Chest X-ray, PA view. Patient: 60 years old, sex F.
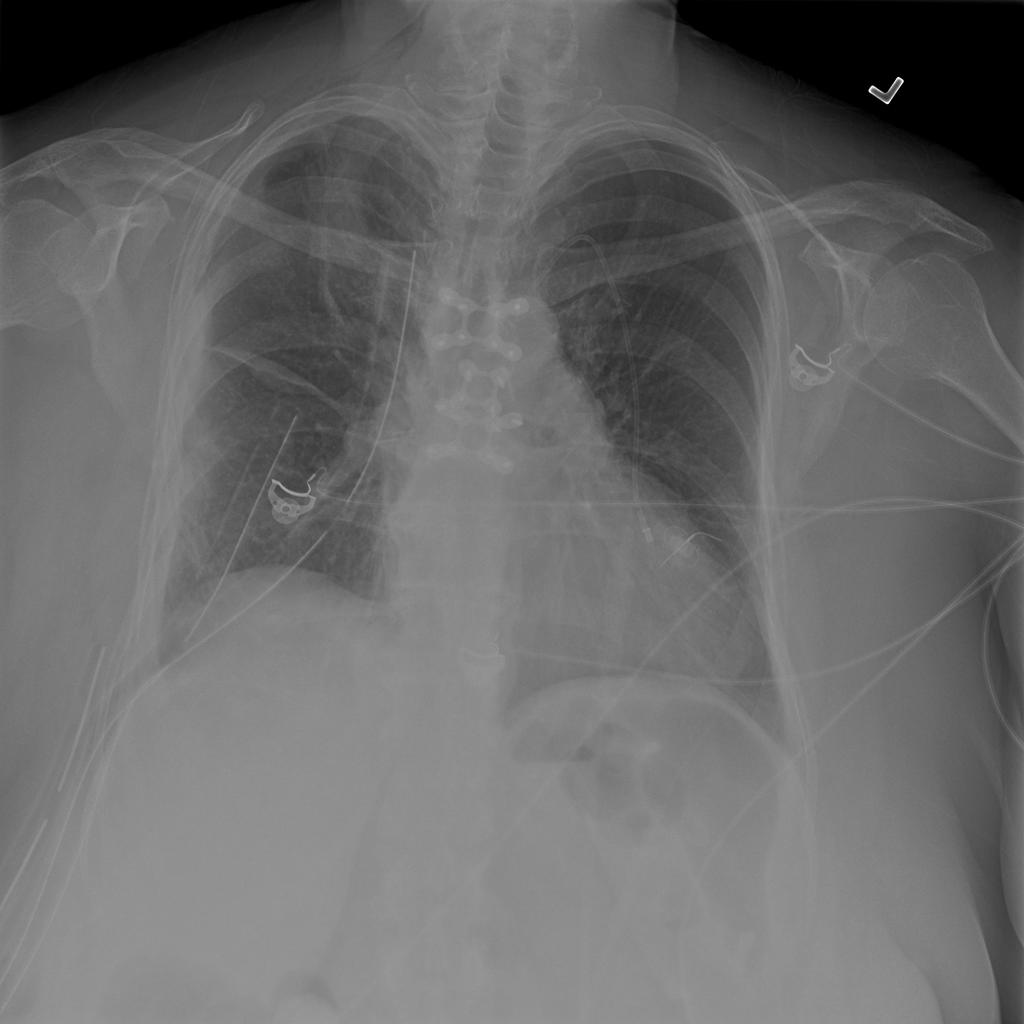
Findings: Emphysema